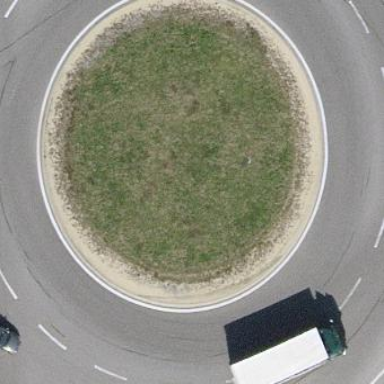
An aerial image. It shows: Roundabout on trunk highway.